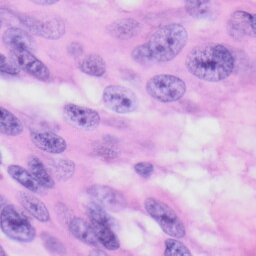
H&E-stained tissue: Skin